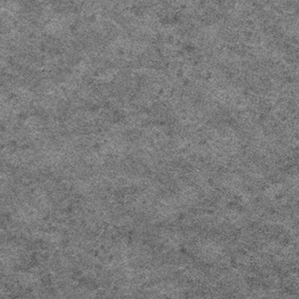
Label: frost